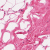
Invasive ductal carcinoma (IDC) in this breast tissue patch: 0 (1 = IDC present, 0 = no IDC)